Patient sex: M
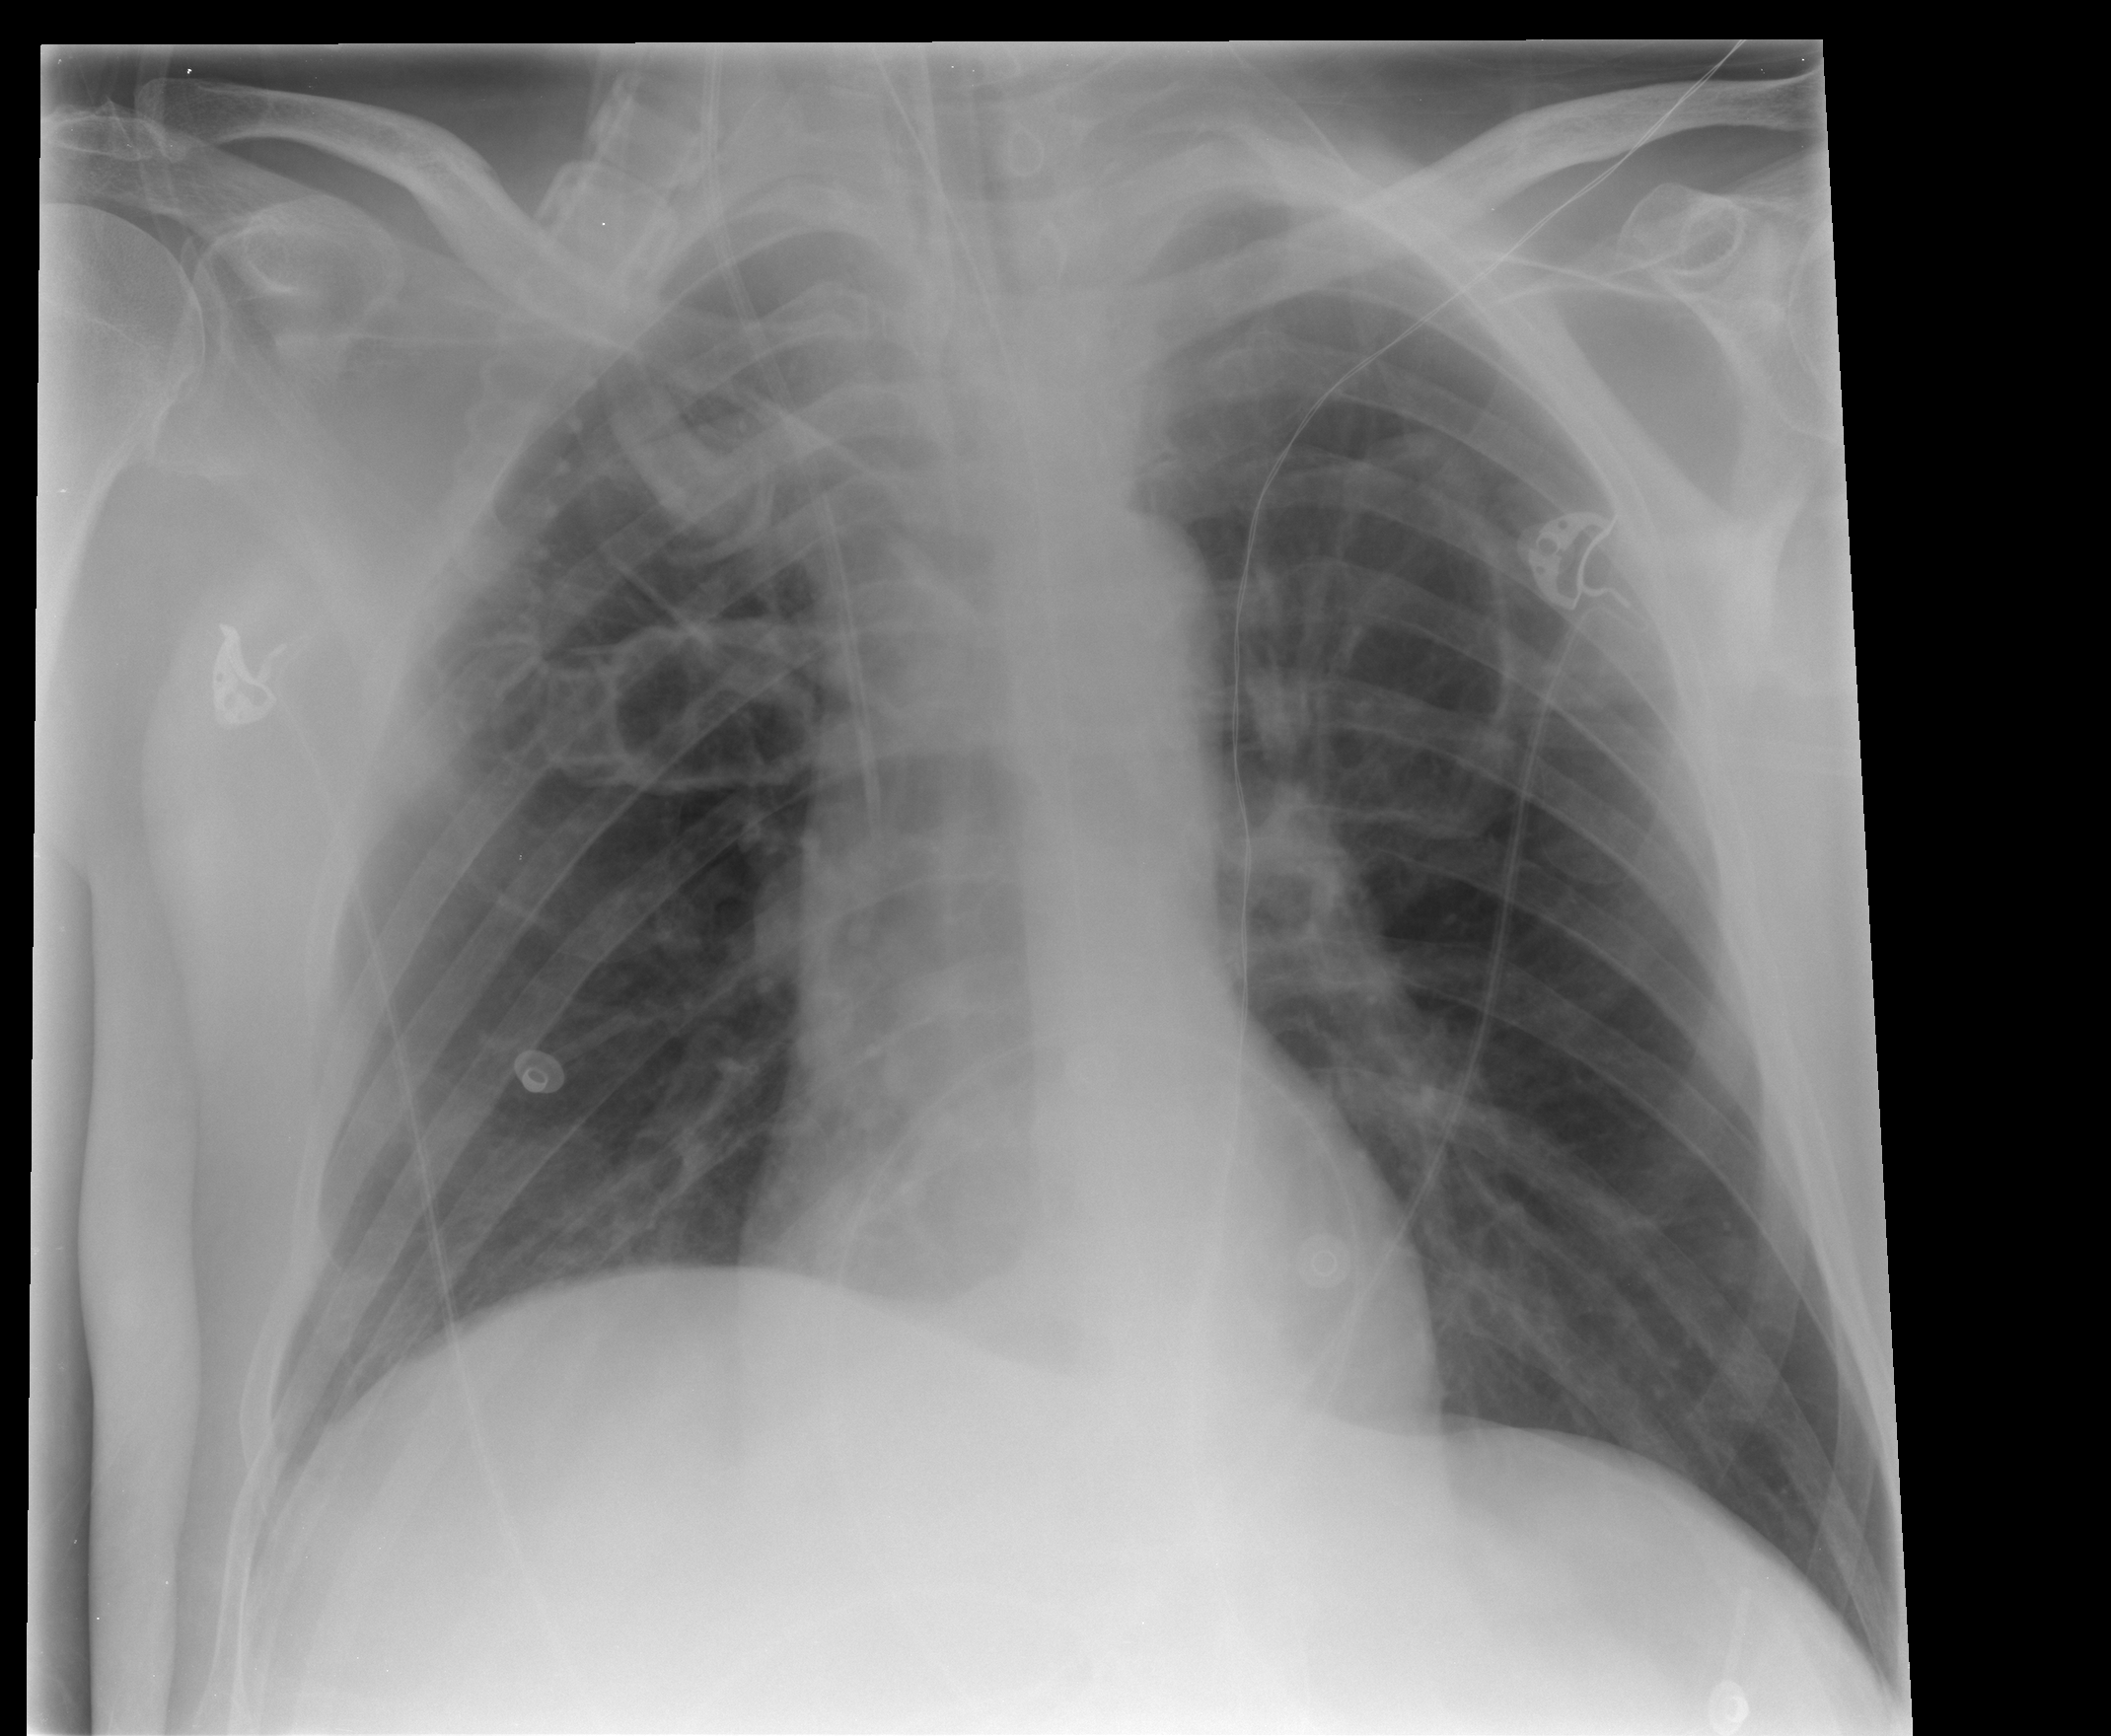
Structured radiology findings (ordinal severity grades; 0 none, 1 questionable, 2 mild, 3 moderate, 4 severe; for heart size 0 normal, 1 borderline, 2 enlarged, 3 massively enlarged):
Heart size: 0
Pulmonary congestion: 1
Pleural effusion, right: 0
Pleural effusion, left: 0
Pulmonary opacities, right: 0
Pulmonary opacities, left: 0
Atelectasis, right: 0
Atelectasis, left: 0